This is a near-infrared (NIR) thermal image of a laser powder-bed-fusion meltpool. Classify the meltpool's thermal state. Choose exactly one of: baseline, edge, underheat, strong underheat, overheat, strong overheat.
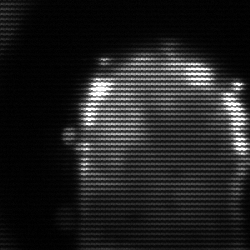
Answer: baseline